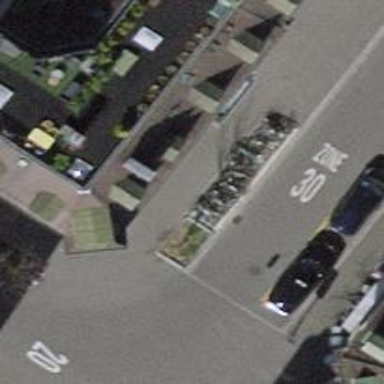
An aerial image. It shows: Bicycle parking area with stands.